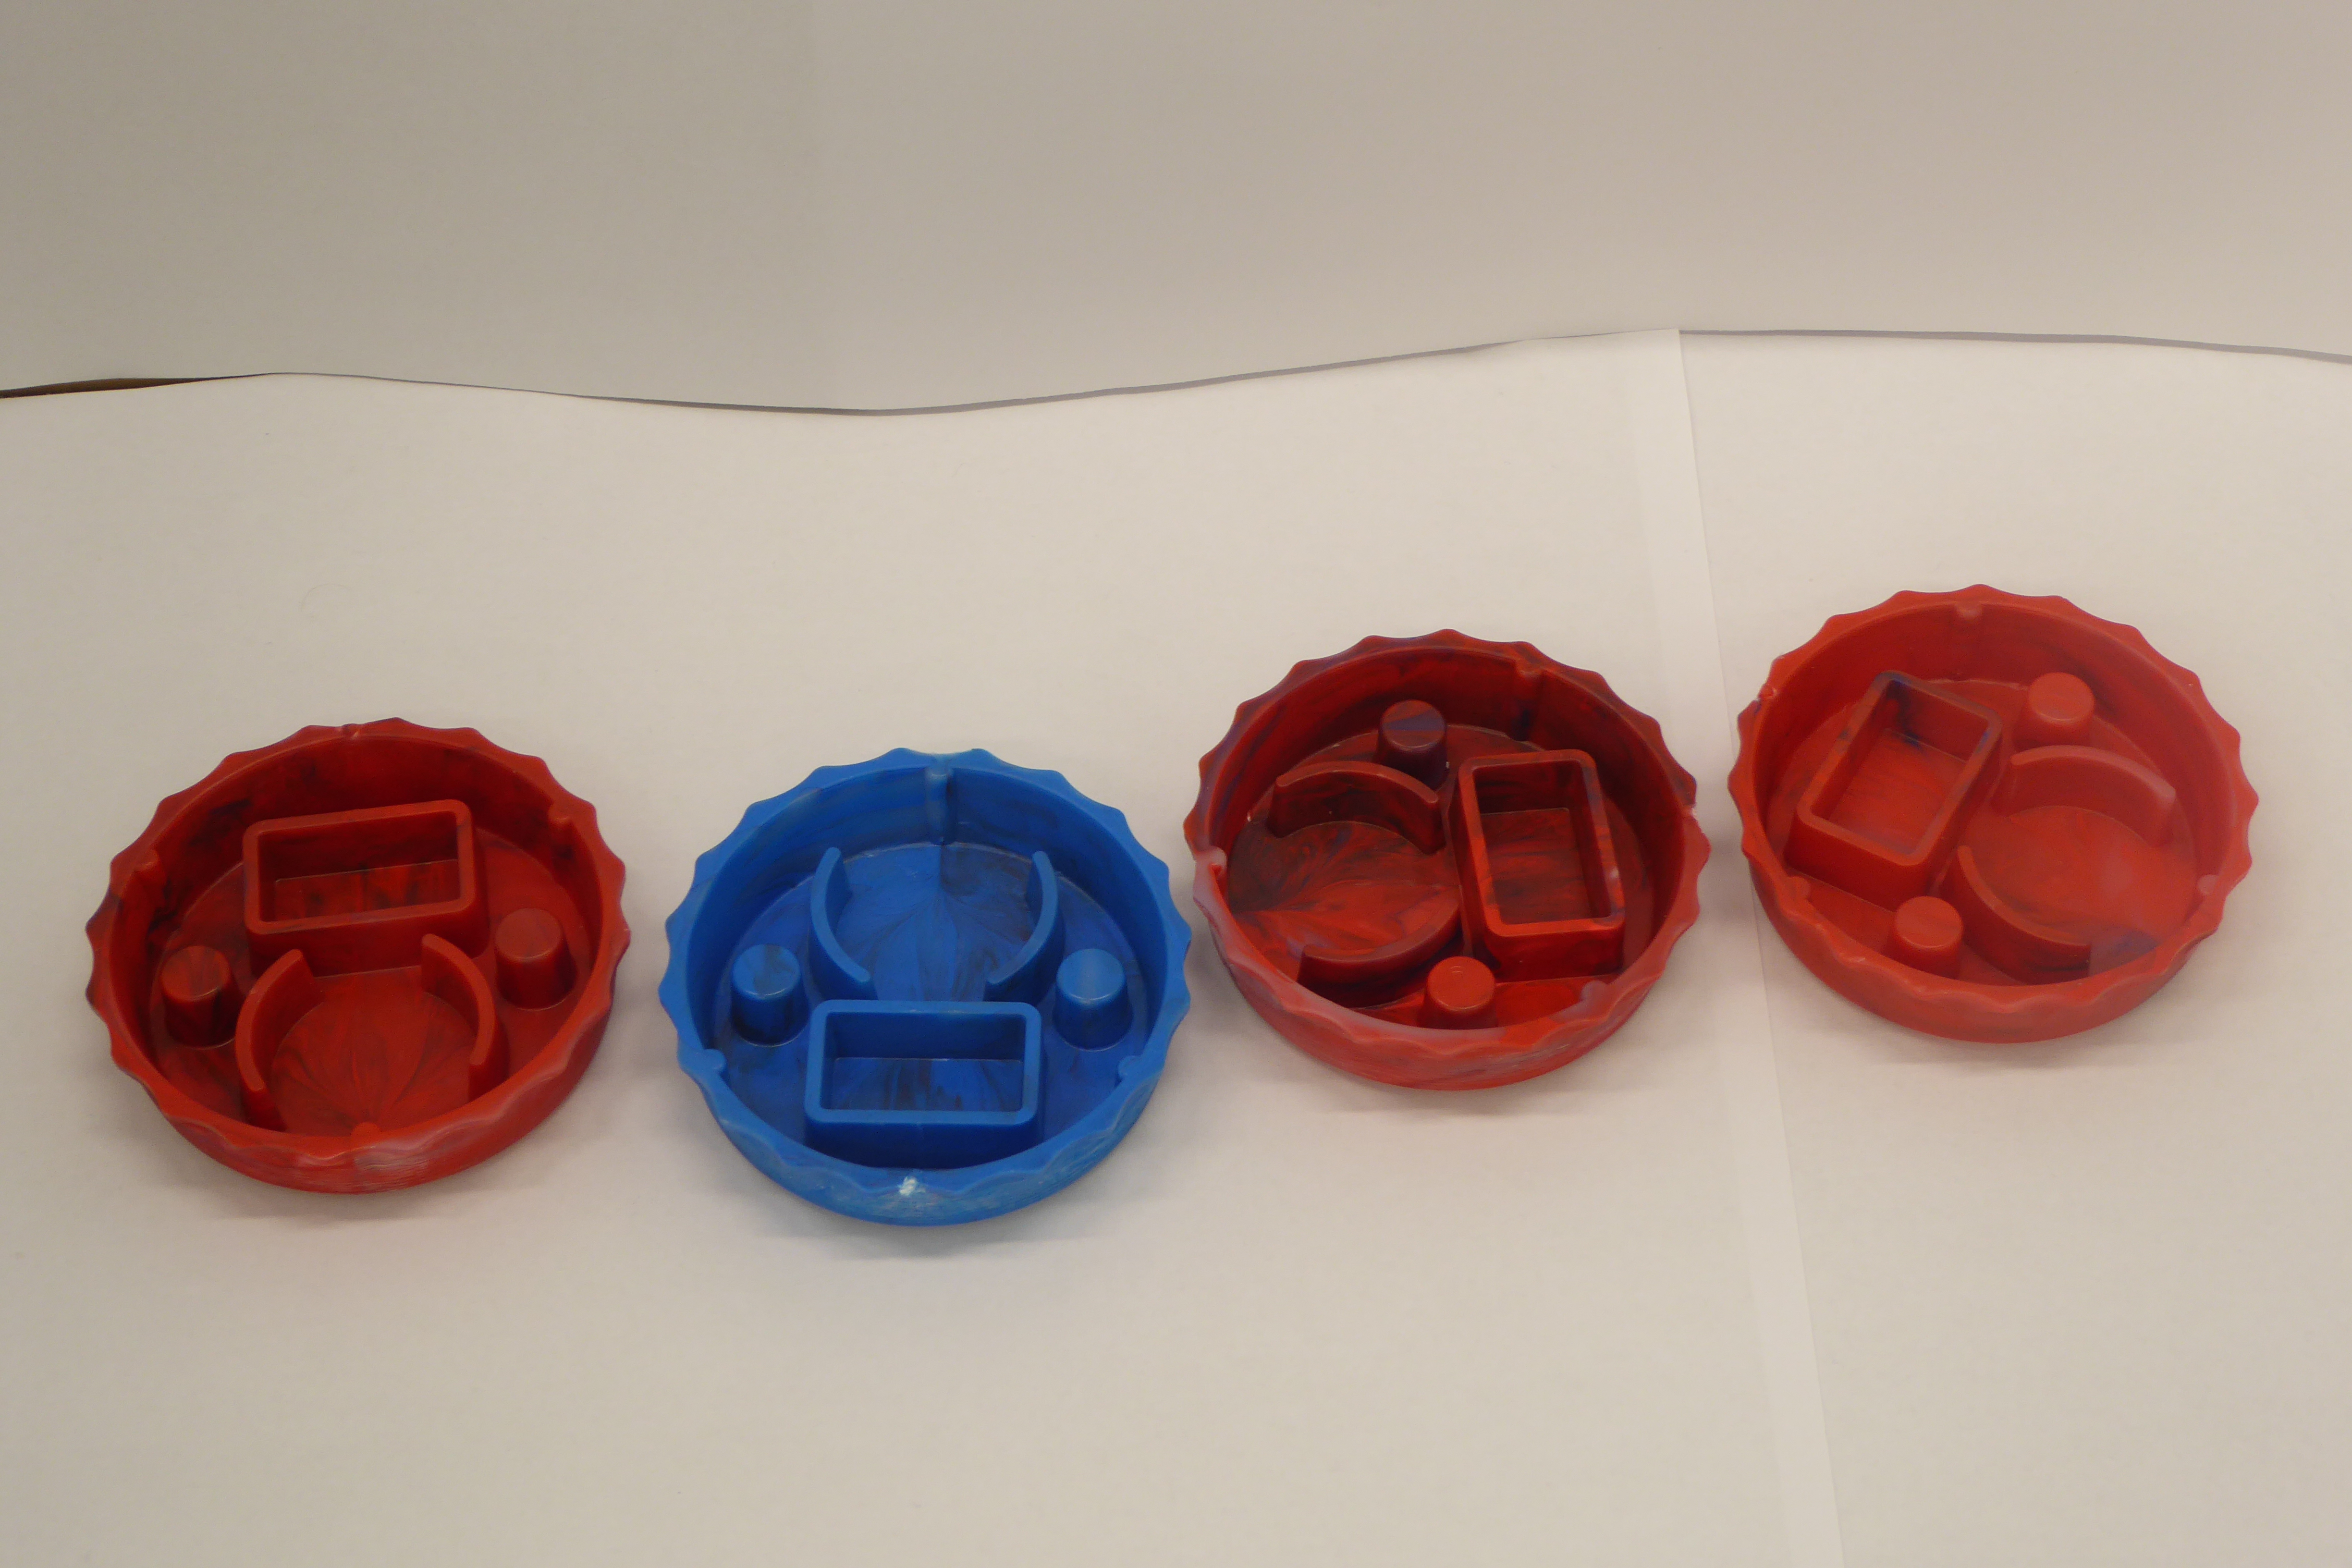
Label: Bottle Opener - Cover